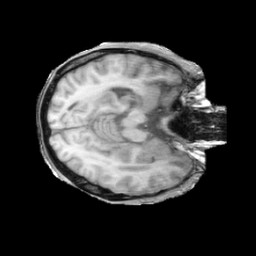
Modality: T1w
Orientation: axial
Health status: ill
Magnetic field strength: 3 T